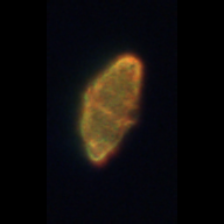
Taxon: Akashiwo
Group: Dinoflagellates